Aerial crown-view tile of a tropical tree (Barro Colorado Island, Panama), acquired 20250217:
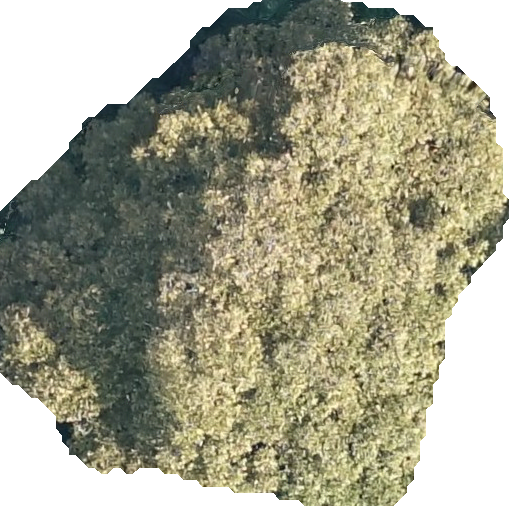
Species: Dipteryx oleifera
GBIF accepted scientific name: Dipteryx oleifera
Crown area: 284.704 m²